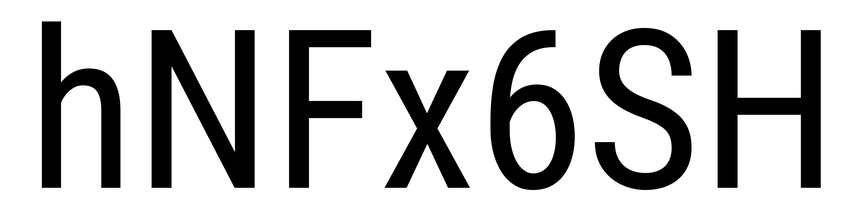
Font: Roboto_Condensed_Regular